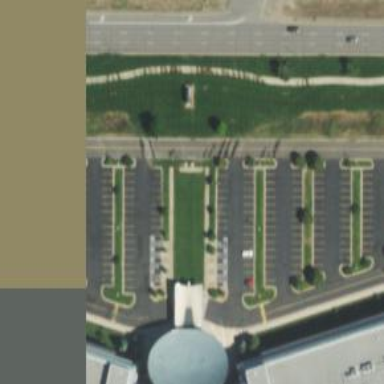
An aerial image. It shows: Parking space.